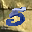
Label: 5